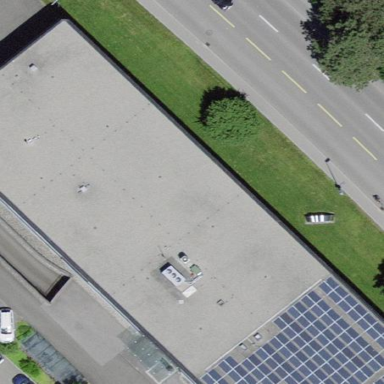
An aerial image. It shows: Industrial building with flat roof.